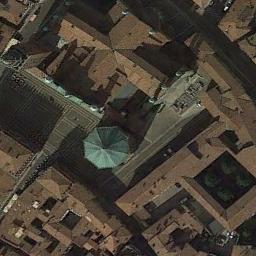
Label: church